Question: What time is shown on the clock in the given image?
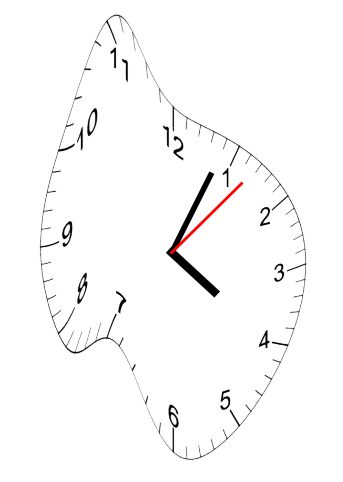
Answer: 04:04:07